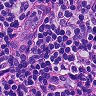
Metastatic tissue present: no